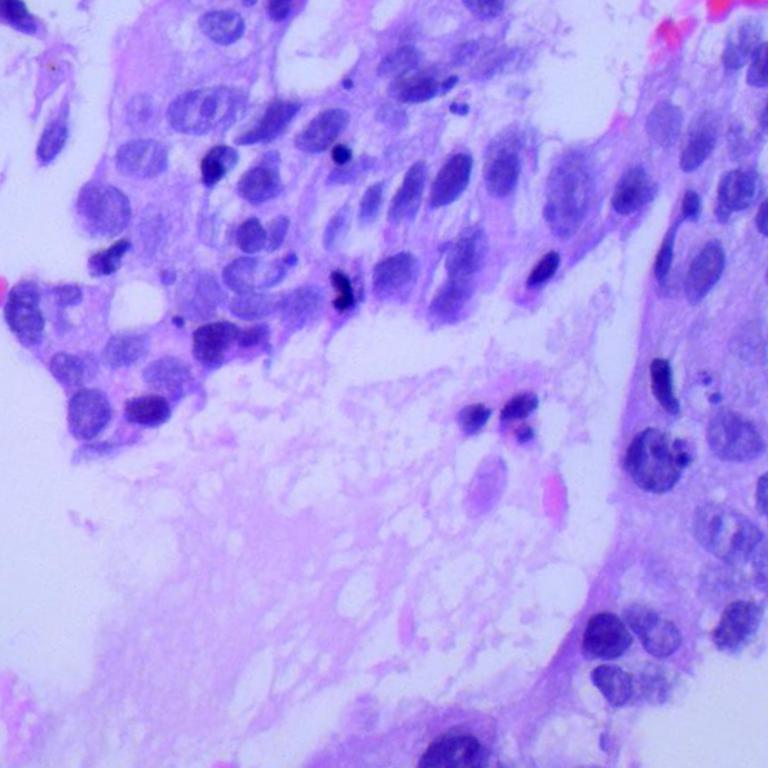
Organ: lung
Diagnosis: adenocarcinomas